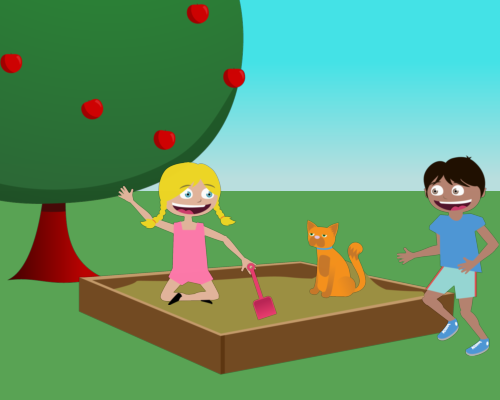
big apple tree far and in left upper corner and big box in center and on the left of the box a happy girl facing right girl cross legs in it on the left and the girl has one arm up with her mouth open holding shovel then cat facing left then dude runs far in right corner